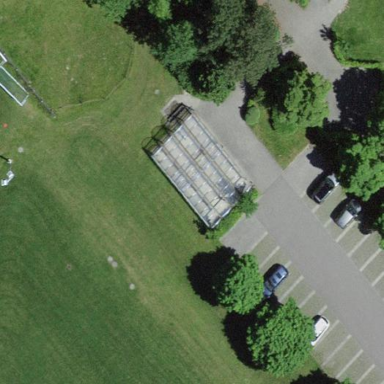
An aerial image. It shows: Shed designated for bicycle parking.